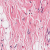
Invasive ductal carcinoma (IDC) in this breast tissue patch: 0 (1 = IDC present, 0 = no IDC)